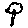
Label: tree